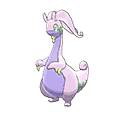
Pok\u00e9mon: goodra